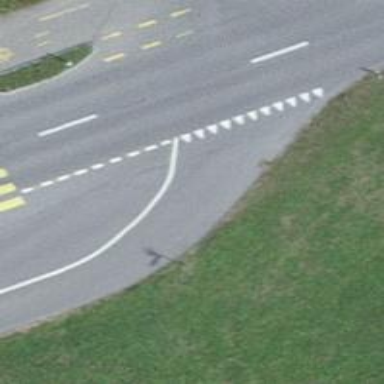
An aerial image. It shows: Road with "give way" sign.